Interaction volume radius: 5 \u00c5
Interaction volume height: 15 \u00c5
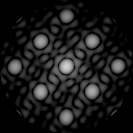
Disorder parameter: 0.06782